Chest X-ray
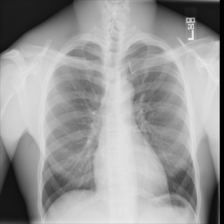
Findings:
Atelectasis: negative
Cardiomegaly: negative
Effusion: negative
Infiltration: negative
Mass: negative
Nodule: negative
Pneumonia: negative
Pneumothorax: negative
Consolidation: negative
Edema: negative
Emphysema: negative
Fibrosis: negative
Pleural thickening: negative
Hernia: negative